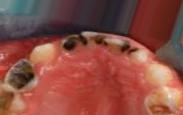
Condition: Caries